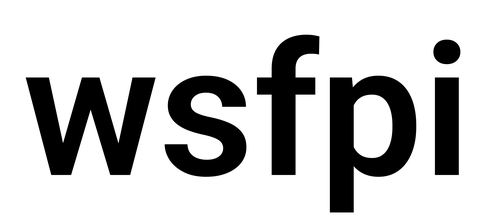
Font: Roboto_SemiBold